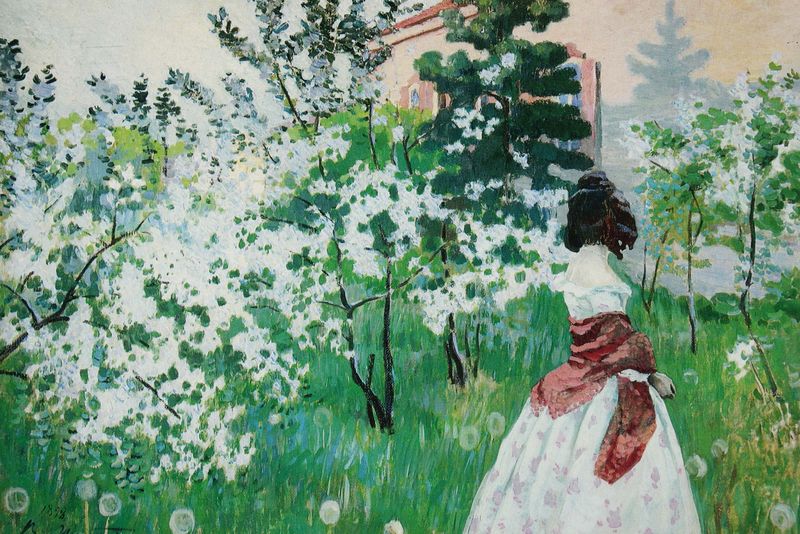
Titel: Der Frühling
Künstler: Viktor Borissow-Mussatow
Standort: St. Petersburg
Institution: Russisches Museum
Schlagwörter: baum, blau, blätter, gemälde, hand, haut, himmel, laub, schatten, umhang, weiß, wolken, bäume, grün, impressionismus, landschaft, mädchen, ocker, äste, blumen, fenster, finger, frankreich, frau, frisur, grau, haar, hell, kleid, licht, profil, rücken, schwarz, türkis, ölbild, blüte, blüten, dach, dame, gebäude, gras, haus, park, rasen, rot, schal, schloss, tuch, wiese, wolke, beige, expressionismus, muster, rock, jung, architektur, barock, falten, inkarnat, kragen, spitze, weit, bild, portrait, signatur, öl, ast, gräser, halme, natur, stamm, strauch, zweige, kirche, sonne, sträucher, wiesen, haare, england, locken, madame, rosa, schulter, schultern, zart, rund, garten, schärpe, löwenzahn, taille, rückenansicht, sommer, fassade, mieder, tüll, mauer, tag, naiv, läden, haarband, nacken, romantik, querformat, stämme, red, white, window, women, afternoon, black, dress, female, gray, green, hair, lady, painting, windows, woman, yellow, flowers, pink, junge frau, allein, nachdenken, stola, decolleté, dekolleté, halskette, frühling, grashalme, grass, blühen, abgewandt, schulterfrei, ruine, blumenmuster, spaziergang, zweig, schweben, inkarant, tanne, sims, gesims, geblümt, kiefer, mauern, gaugin, sky, tree, sonnenschein, building, field, girl, landscape, nature, orange, trees, obstbäume, viktorianisch, sash, apfelbaum, nadelholz, imressionismus, frühjahr, pinie, dusk, garden, roccoco, shawl, obstbaum, nadelhölzer, impressionism, shadow, scarf, walking, kirschbaum, gewölk, matisse, abstract, frisch, peach, person, rural, stroll, obstgarten, jugendlich, human, cloak, leaves, neck, toupiert, manor, walk, back, wandeln, grüm, floral, feild, blumig, pusteblume, pusteblumen, collier, pale, sunset, shadows, colour, baumblüte, kirschblüte, mit, freu, land, rich, kirchenruine, standing, haate, short, baumschatten, frü n, rükenstück, turmfrisur, earthy, white dress, alone, dandelions, greenery, sspaziergang, rosa haus frau, flora, private, saplings, bloom, paiting, anonymous, none, dandelion, krischblüten, frü+hling, frau garten, caucasian, blossoms, seeds, floral patterned, impessionism